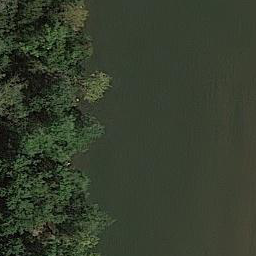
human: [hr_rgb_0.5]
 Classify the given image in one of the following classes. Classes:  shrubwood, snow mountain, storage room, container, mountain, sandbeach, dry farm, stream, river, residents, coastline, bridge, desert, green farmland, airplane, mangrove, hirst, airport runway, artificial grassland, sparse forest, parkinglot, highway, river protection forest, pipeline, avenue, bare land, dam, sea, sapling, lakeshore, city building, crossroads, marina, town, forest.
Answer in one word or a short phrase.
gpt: river protection forest